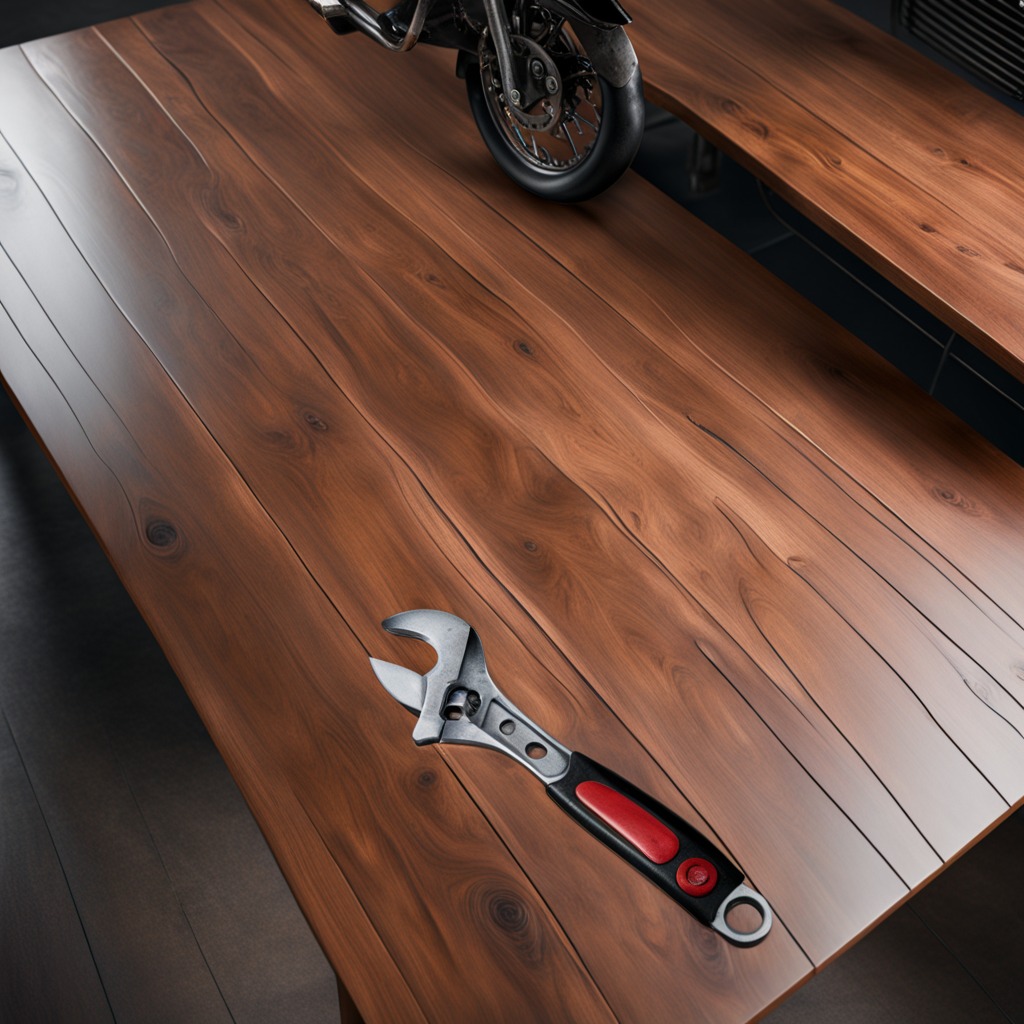
A wrench is lying on the oil-spilled wooden table in a vintage motorcycle garage.